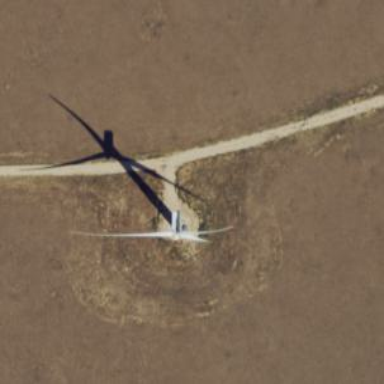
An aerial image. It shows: Wind generator using horizontal axis wind turbines.